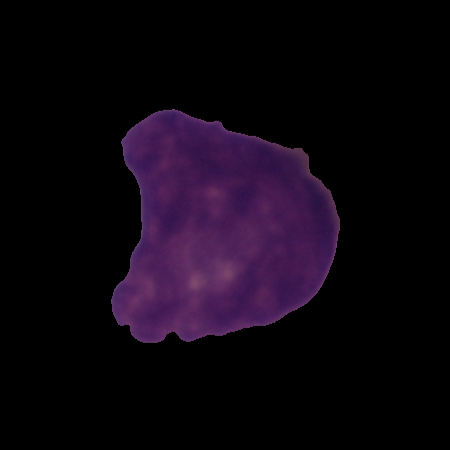
Label: cancer